You are looking at the envelope spectrum of a bearing's vibration signal. The marked vertical lines are the theoretical fault frequencies for the outer race, inner race, rolling elements, and cage. Classify the bearing condition as one of: normal, inner_race, outer_race, ball.
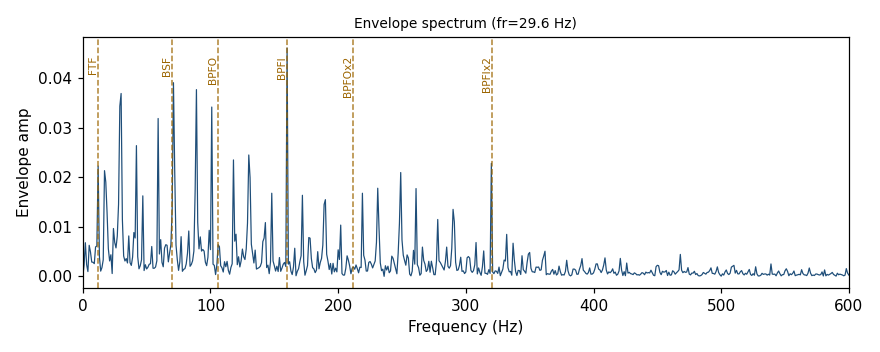
Answer: inner_race